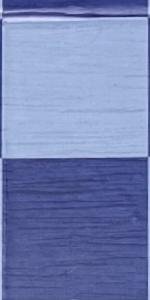
Label: Empty